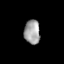
Tissue: lung
Cell type: Epithelial cells
Senescence score: 0.1414
Nuclear area (px): 374
Mean DAPI intensity: 159.955